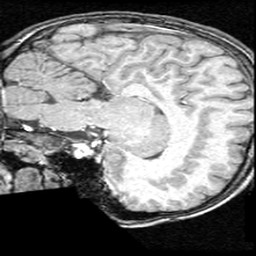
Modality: T1w
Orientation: sagittal
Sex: female
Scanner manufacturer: ge
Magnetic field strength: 1.5 T
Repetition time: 21 s
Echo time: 0.008 s